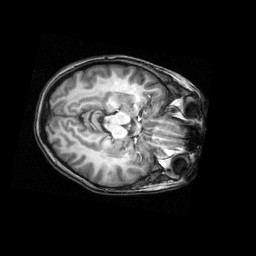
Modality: T1w
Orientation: axial
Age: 24
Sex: female
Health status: healthy
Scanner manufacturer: philips
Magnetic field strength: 3 T
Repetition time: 0.008 s
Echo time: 0.0037 s